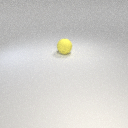
large yellow rubber sphere